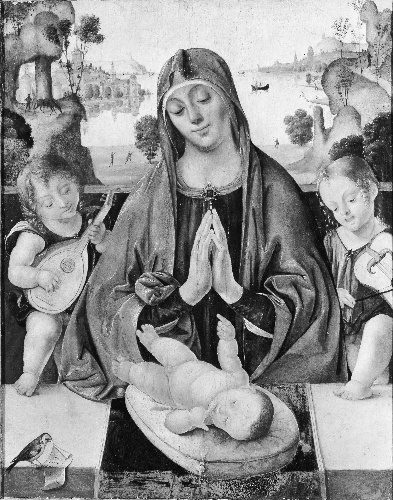
Title: Madonna and Child with Angels
Artist: Bernardino da Genoa
Artist bio: Italian, Genoese, active in 1515
Date: 1515
Object type: Painting
Classification: Paintings
Medium: Oil on wood
Dimensions: 29 3/8 x 22 5/8 in. (74.6 x 57.5 cm)
Department: European Paintings
Credit line: Gift of George Blumenthal, 1941
Accession year: 1941
Repository: Metropolitan Museum of Art, New York, NY
Tags: Birds|Lutes|Madonna and Child|Angels